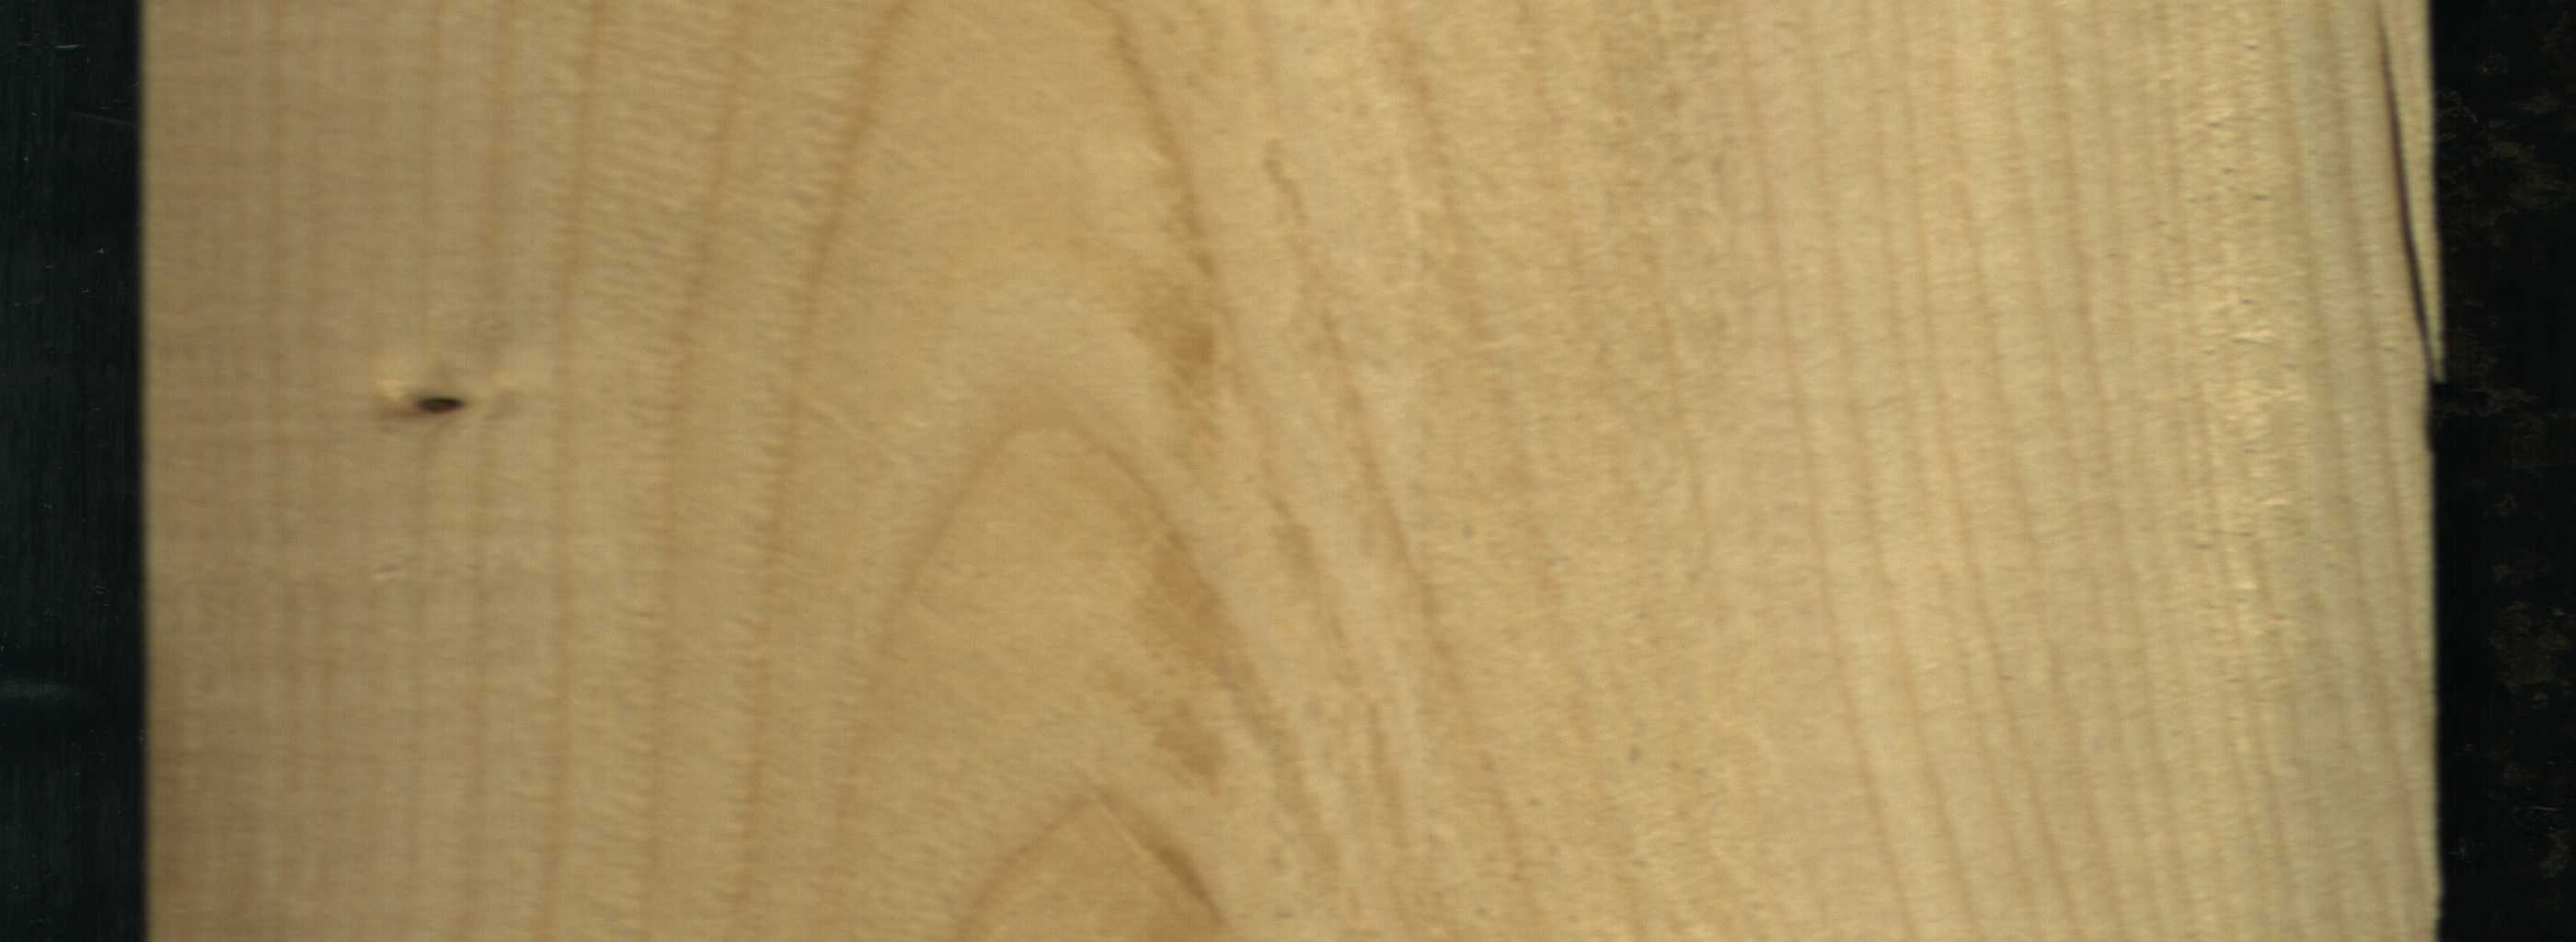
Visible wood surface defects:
Crack
Dead_Knot